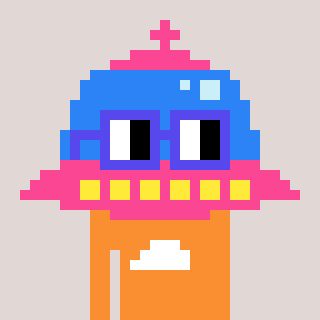
a pixel art character with square blue glasses, a ufo-shaped head and a orange-colored body on a warm background